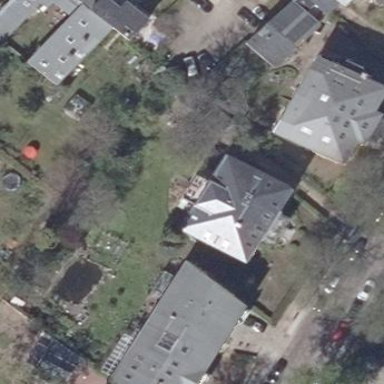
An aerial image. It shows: Historic residential building with hipped roof shape.